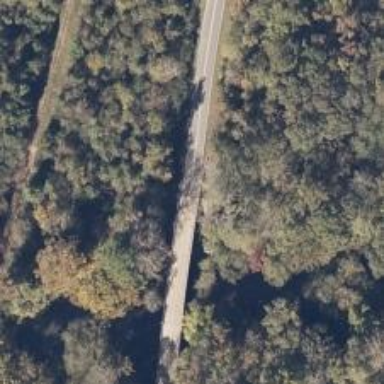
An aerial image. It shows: Unclassified road on bridge.